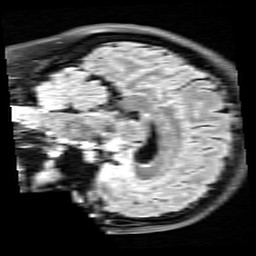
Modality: FLAIR
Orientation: sagittal
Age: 44
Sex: female
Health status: healthy
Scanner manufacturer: siemens
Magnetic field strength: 3 T
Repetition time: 9 s
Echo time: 0.088 s